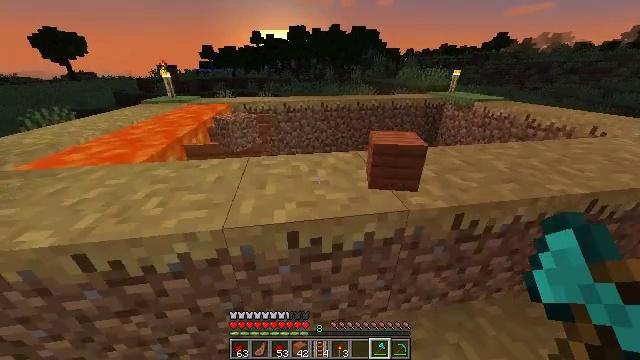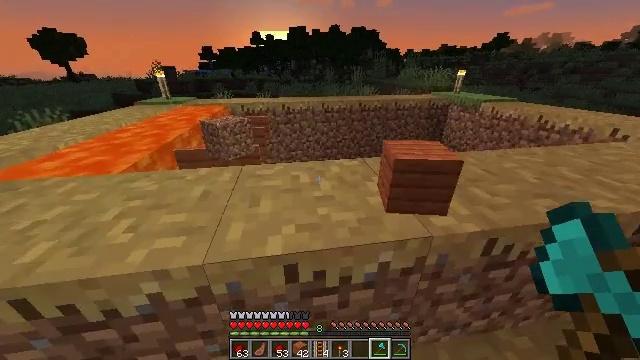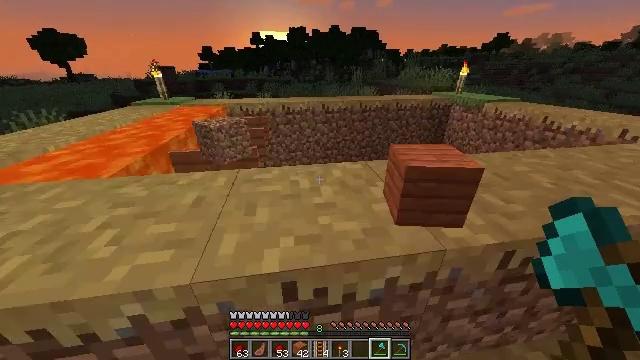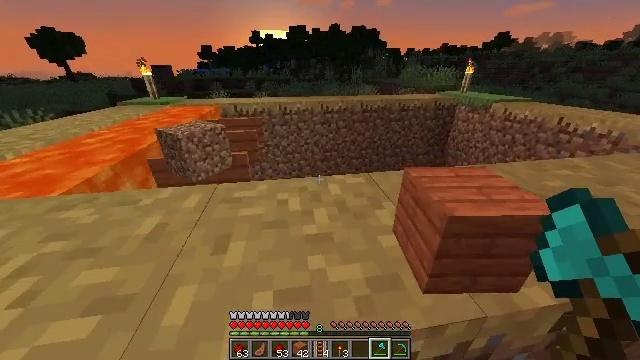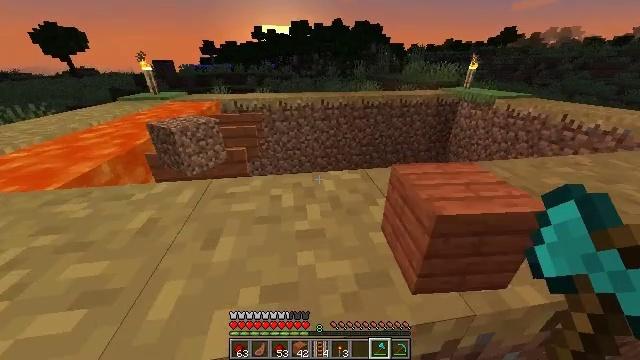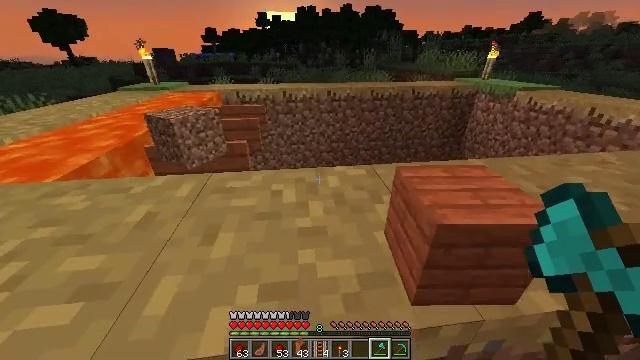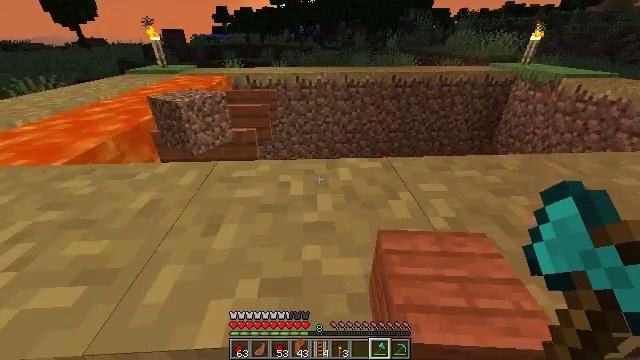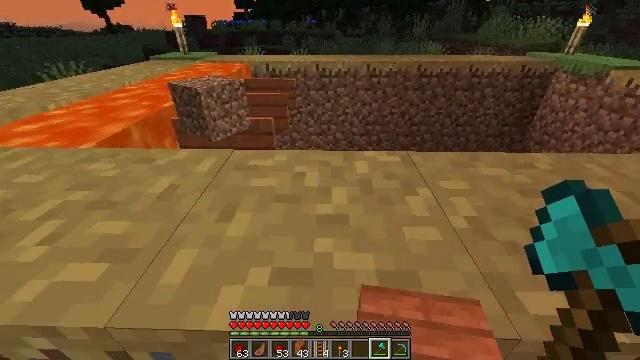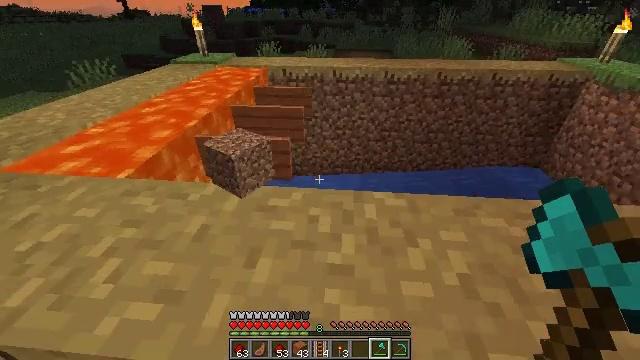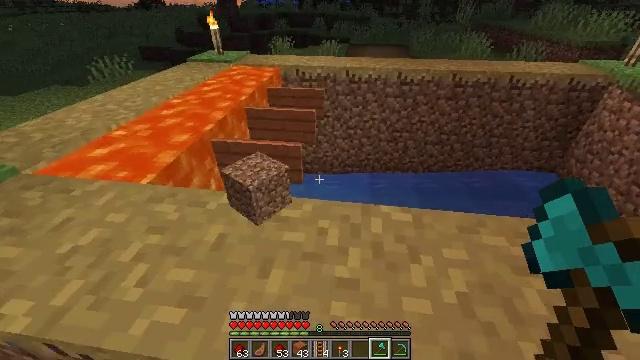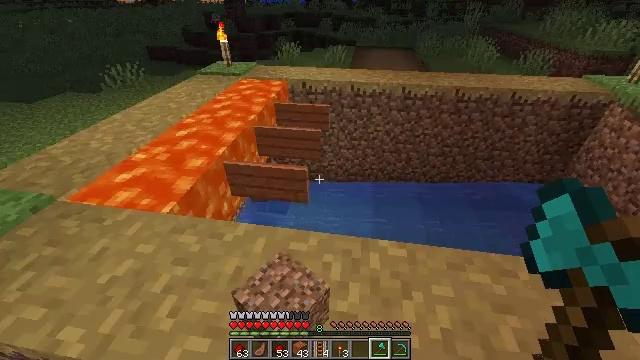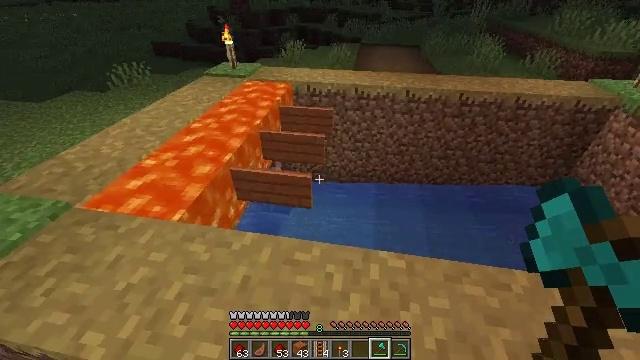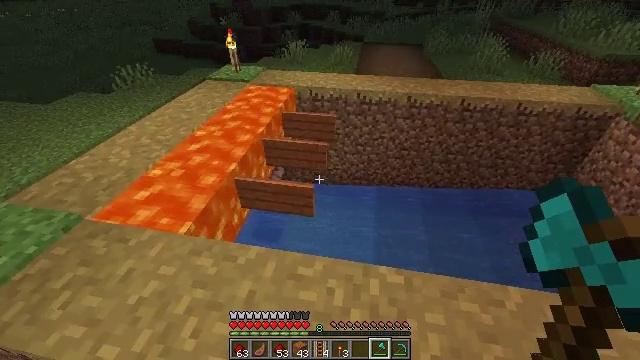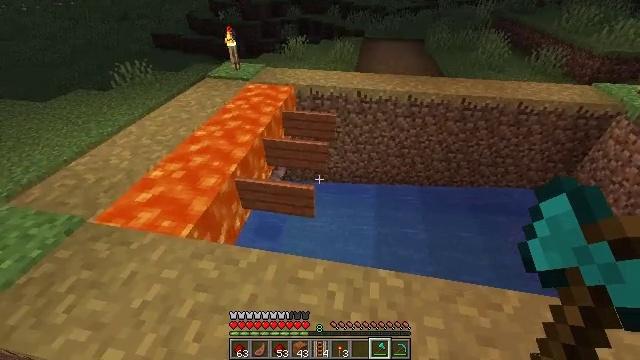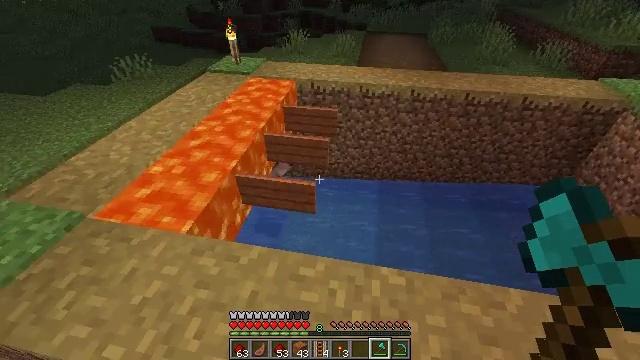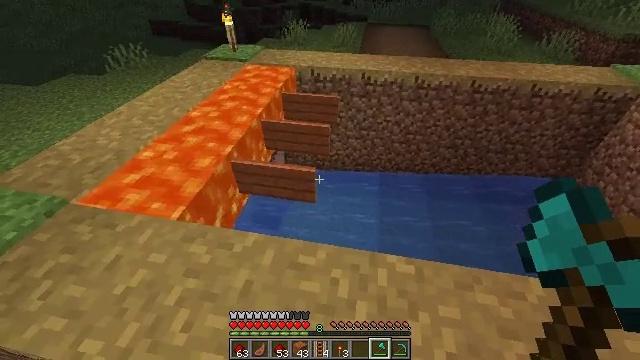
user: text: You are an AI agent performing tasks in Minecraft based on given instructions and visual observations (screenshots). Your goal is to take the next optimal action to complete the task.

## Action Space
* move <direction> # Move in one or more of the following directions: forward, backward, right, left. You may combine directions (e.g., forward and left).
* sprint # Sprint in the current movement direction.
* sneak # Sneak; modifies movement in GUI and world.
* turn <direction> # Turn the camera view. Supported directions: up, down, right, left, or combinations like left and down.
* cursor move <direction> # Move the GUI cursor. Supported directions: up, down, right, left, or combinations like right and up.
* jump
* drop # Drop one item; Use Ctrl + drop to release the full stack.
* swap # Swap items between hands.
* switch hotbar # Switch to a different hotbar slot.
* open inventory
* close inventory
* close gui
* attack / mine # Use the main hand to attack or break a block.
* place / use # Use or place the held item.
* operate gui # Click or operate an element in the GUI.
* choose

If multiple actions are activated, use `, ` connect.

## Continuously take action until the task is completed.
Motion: motion action
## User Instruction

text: Eliminate the villager.
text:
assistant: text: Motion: move forward
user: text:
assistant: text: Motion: move forward
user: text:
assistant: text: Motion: move forward
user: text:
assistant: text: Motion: no_op
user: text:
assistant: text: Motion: turn left and down
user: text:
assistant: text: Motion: turn left and down
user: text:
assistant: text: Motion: move forward, turn left and down
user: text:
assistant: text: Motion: move forward, turn left and down, jump
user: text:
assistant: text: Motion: move forward, turn left and down, jump
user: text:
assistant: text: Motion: move forward, turn left, jump
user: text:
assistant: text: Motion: move forward, turn down, jump
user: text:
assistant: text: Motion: no_op
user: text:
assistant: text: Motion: turn down
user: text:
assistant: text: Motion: turn down
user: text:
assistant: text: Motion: no_op
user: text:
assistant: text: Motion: move forward
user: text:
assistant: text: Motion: move forward
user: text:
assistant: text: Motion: move forward
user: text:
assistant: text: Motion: turn right and down
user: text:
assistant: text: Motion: turn right and down
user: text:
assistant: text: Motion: turn right and down
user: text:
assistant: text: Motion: no_op
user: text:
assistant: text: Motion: no_op
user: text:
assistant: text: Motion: no_op
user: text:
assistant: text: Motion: no_op
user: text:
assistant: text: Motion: no_op
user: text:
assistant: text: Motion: no_op
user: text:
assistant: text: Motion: no_op
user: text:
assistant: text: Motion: no_op
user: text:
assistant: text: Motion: no_op